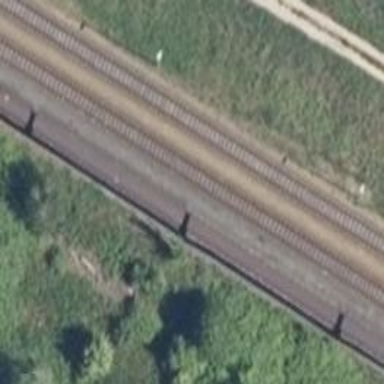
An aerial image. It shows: Railway yard.